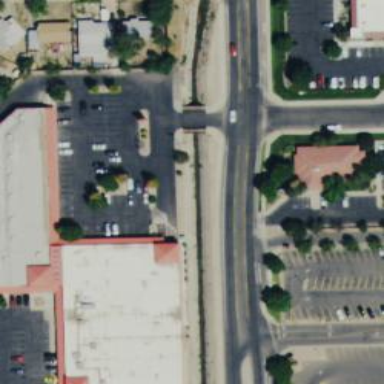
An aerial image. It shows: Asphalt footway with crossing.